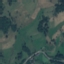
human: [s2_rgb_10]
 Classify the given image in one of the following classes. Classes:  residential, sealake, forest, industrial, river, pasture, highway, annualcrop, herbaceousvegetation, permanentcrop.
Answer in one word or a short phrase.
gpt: Pasture